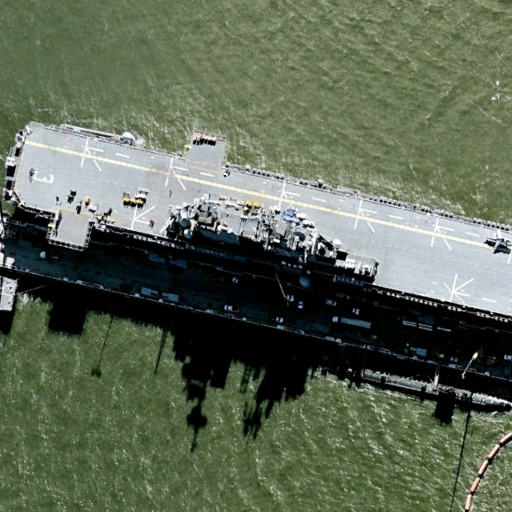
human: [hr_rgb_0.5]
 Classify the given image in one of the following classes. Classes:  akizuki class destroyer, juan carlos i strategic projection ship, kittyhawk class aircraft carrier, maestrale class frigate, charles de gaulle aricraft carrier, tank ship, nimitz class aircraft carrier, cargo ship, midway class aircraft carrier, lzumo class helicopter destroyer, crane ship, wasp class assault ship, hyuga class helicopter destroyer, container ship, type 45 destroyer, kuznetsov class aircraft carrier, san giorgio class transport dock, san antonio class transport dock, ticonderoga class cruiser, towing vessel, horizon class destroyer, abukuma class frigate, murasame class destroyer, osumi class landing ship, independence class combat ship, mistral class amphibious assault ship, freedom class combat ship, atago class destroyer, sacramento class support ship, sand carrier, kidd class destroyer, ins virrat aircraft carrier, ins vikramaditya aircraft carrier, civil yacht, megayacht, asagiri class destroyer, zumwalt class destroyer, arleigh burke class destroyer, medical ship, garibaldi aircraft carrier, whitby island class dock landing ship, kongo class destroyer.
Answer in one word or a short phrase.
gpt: Wasp class assault ship